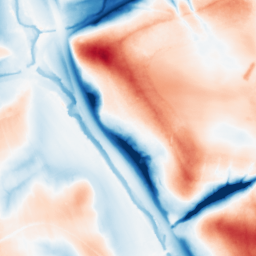
Category: classical
Decomposition family: gaussian_anisotropic
Decomposition parameters: sigma_x: 20
sigma_y: 20
Upsampling method: bilinear
Upsampling parameters: scale: 2
Upsampling scale: 2